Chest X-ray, PA view. Patient: 37 years old, sex M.
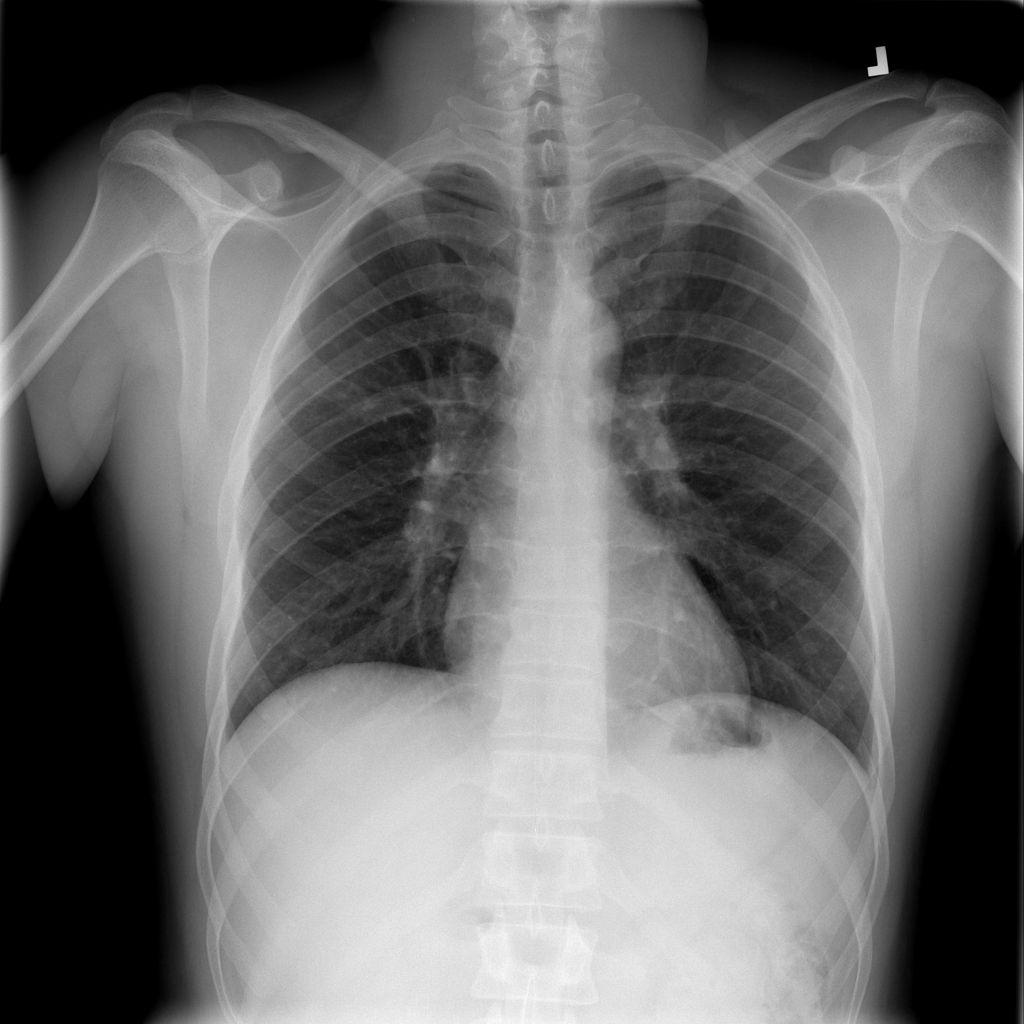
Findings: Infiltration